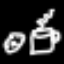
Label: donut